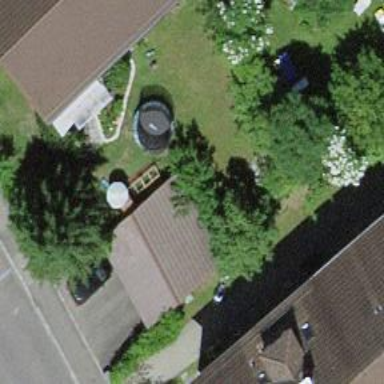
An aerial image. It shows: Group of garages.